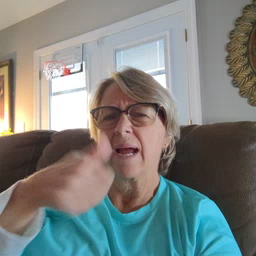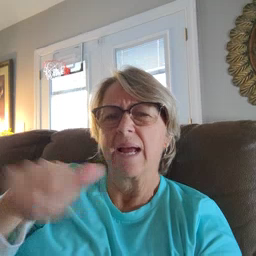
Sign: any